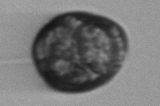
Label: Margalefidinium